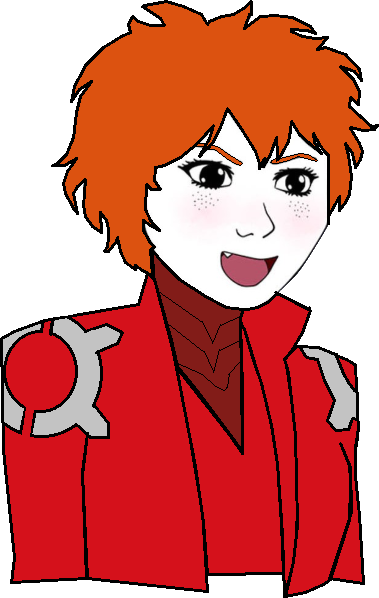
Label: 5_Tomboy